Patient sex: M
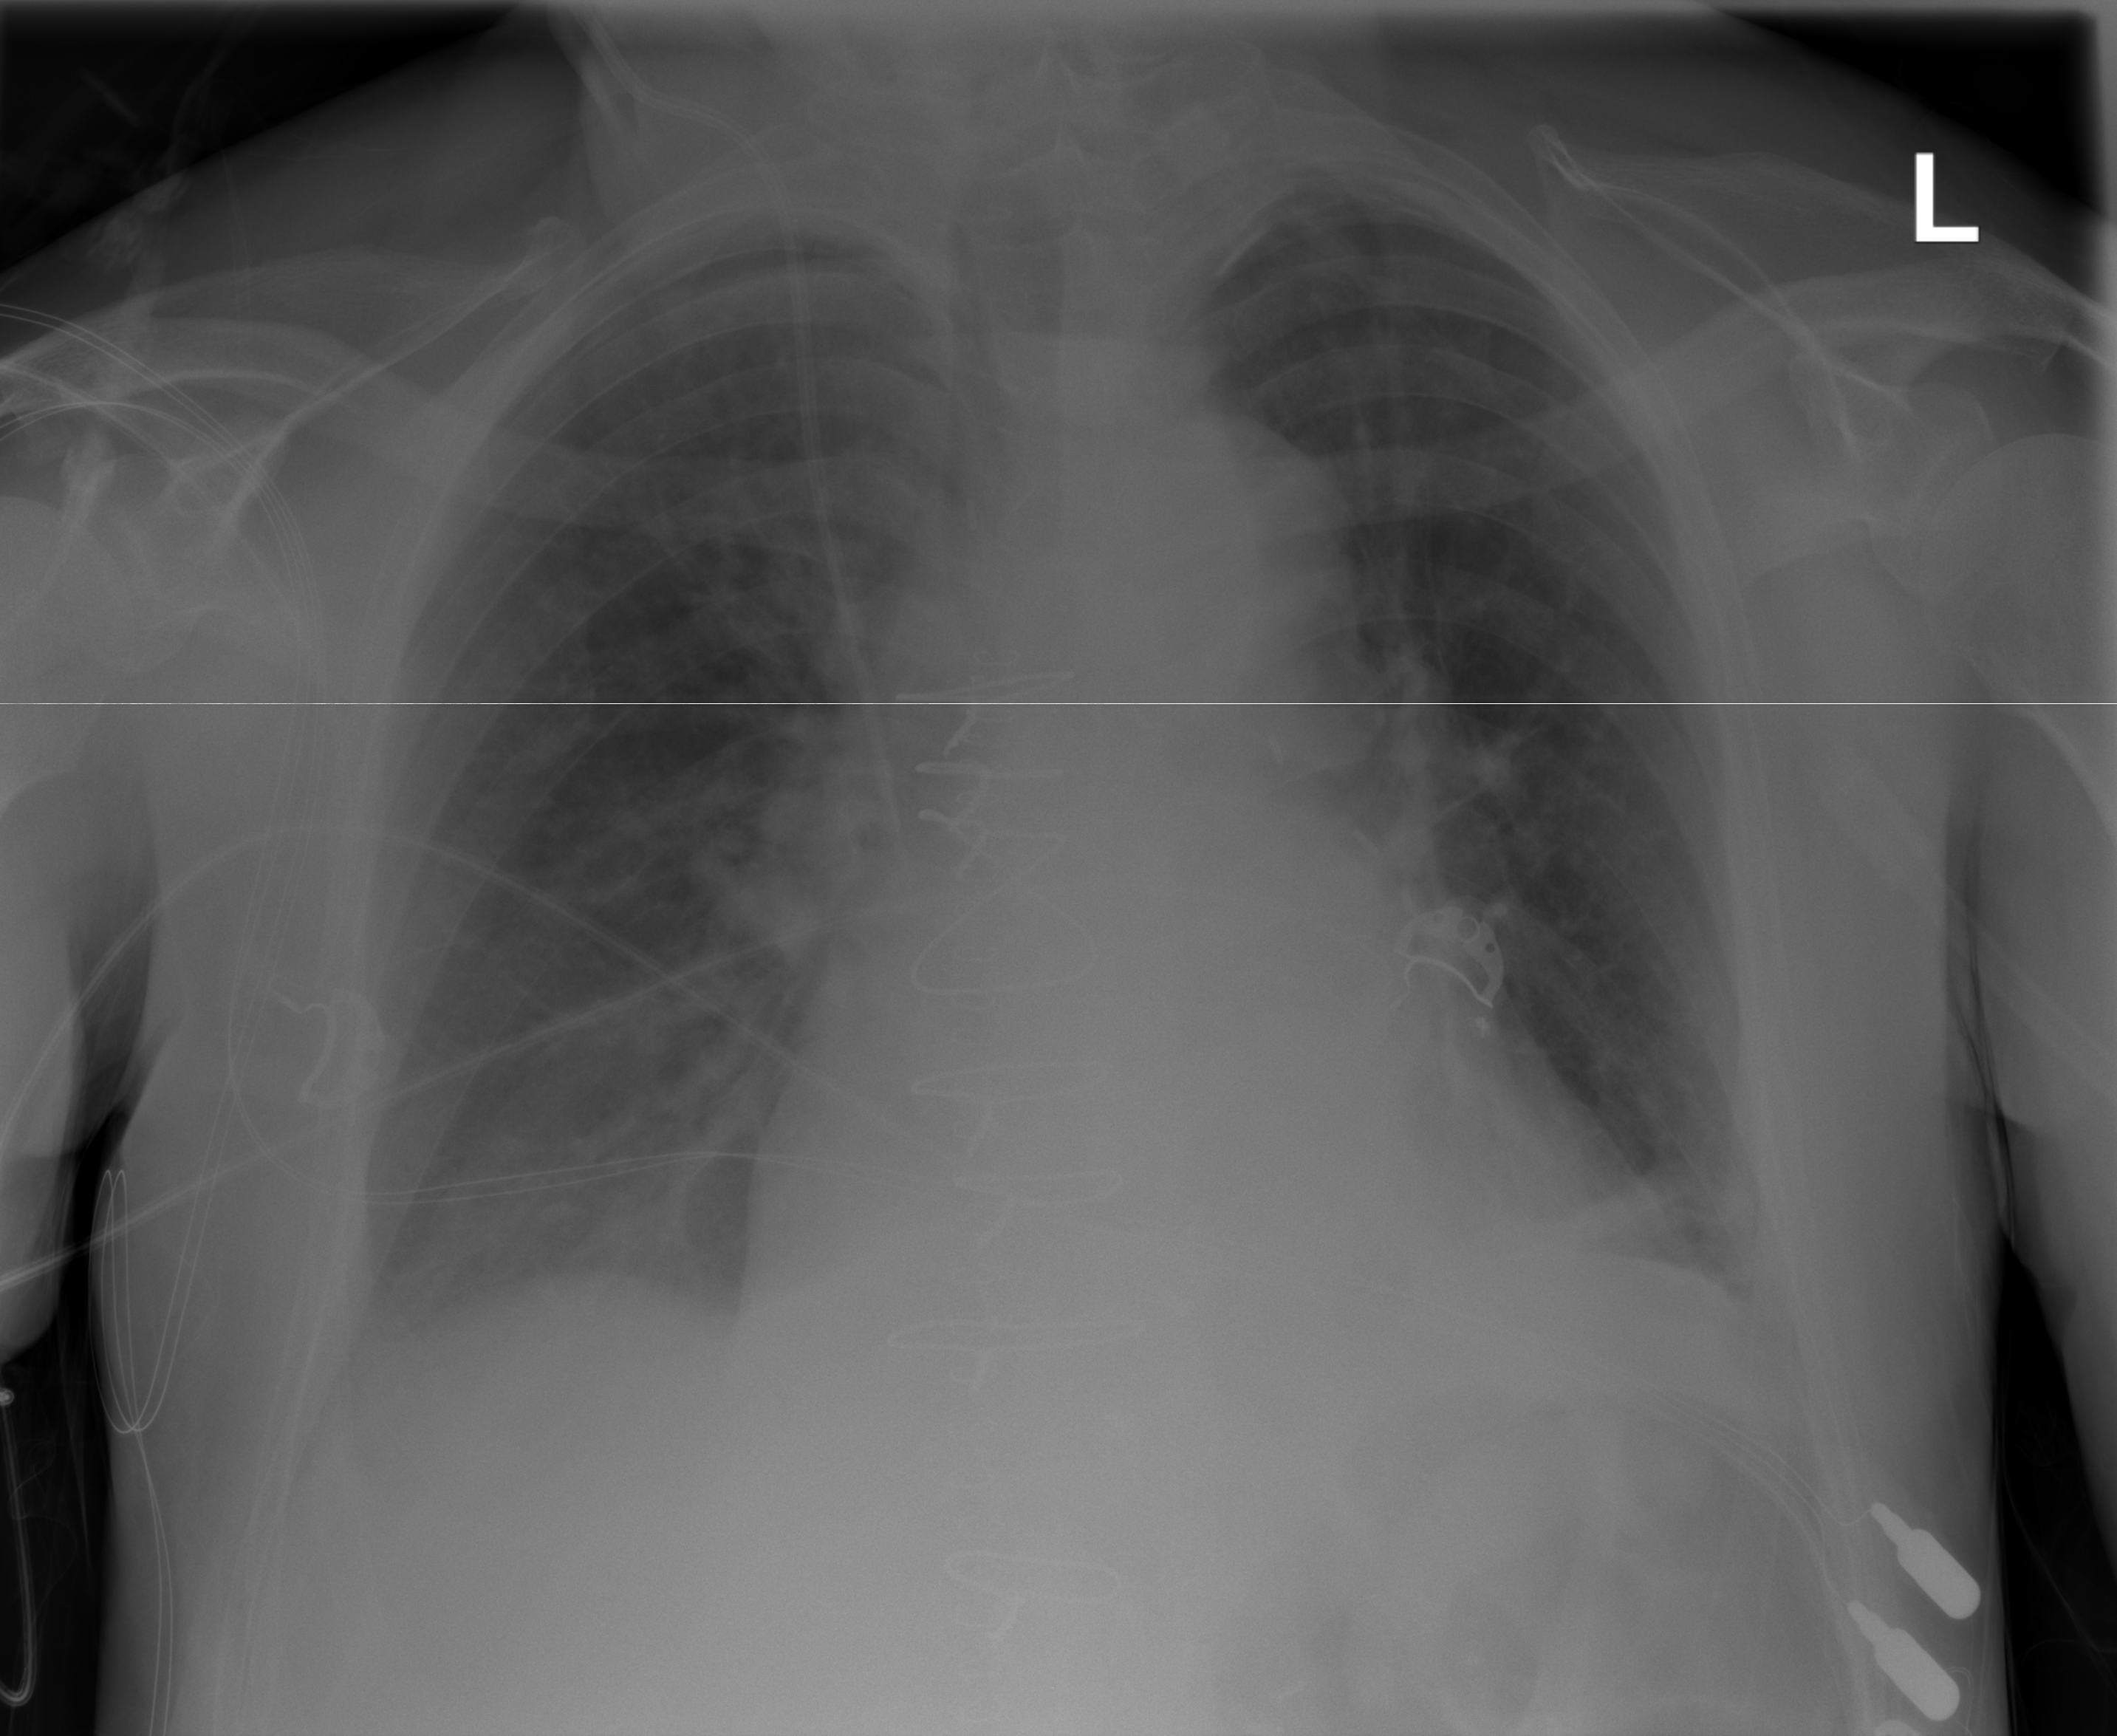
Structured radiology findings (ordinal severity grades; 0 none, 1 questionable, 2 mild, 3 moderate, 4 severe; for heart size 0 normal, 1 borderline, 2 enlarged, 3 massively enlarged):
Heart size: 2
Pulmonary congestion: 2
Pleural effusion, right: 2
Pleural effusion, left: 2
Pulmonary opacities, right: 0
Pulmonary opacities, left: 0
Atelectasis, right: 2
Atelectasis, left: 2